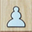
Piece: wP